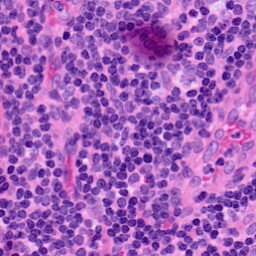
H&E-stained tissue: LymphNode